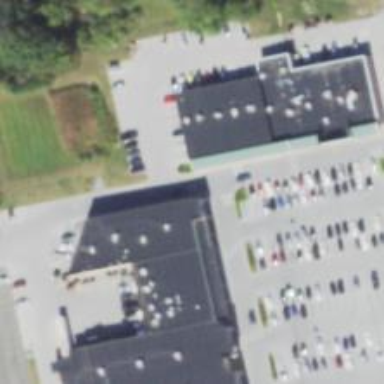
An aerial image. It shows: Clinic.